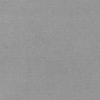
Label: dusty